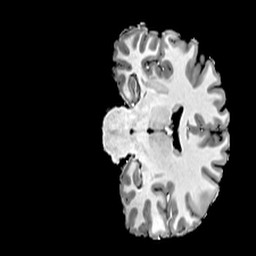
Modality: T1w
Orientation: coronal
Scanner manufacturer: siemens
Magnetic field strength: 7 T